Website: crate-barrel
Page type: account-selection
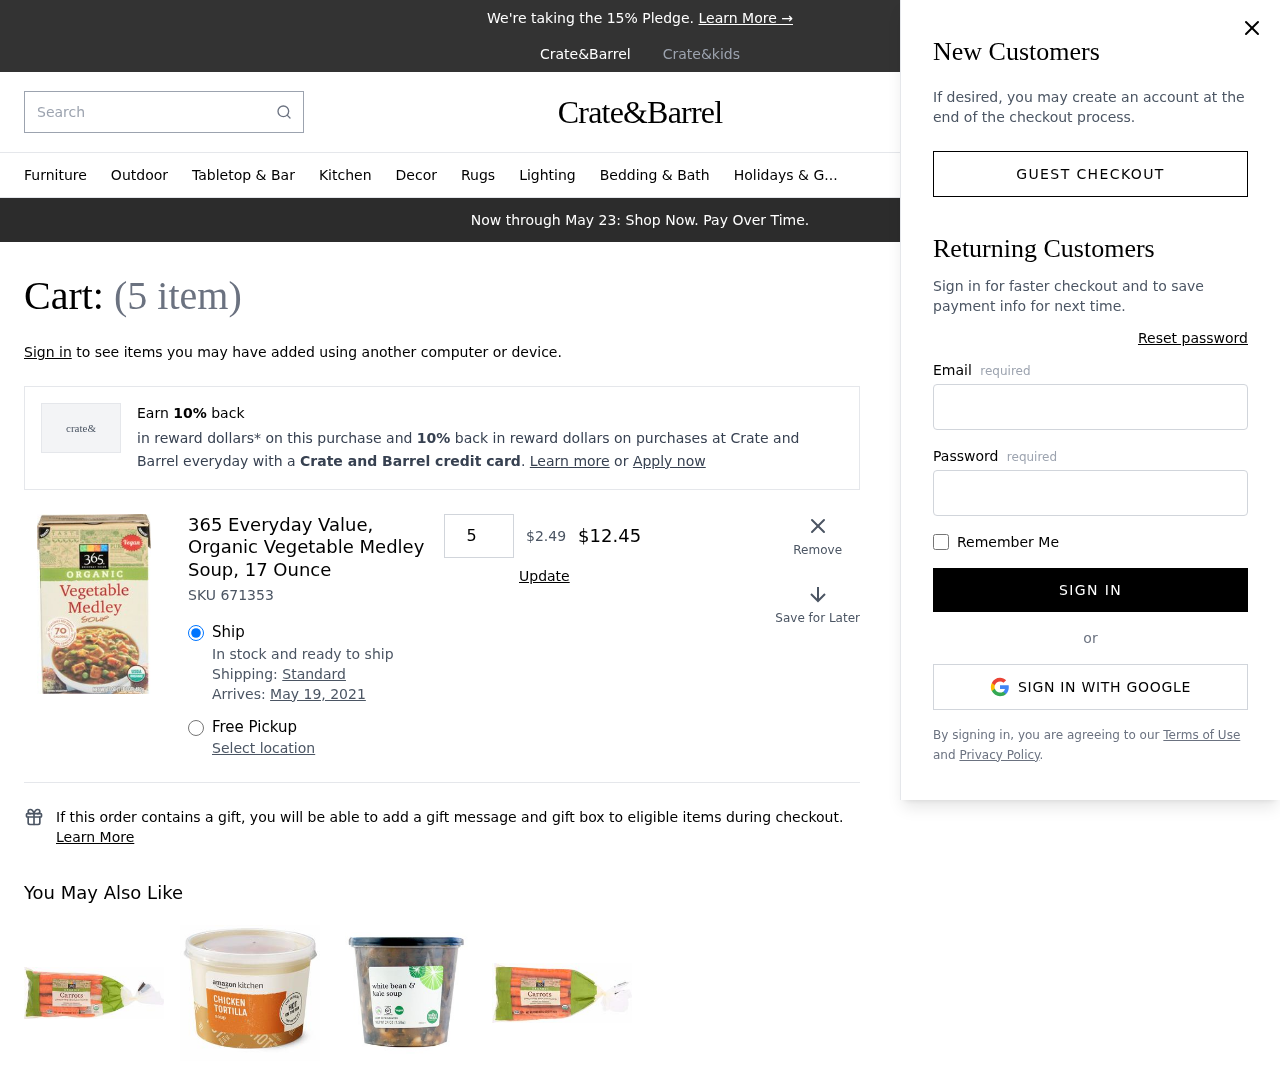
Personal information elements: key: PII_EMAIL
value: pstone@gmail.com
Product elements: key: PRODUCT1_NAME
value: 365 Everyday Value, Organic Vegetable Medley Soup, 17 Ounce
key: PRODUCT1_PRICE
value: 2.49
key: PRODUCT1_QUANTITY
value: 5
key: PRODUCT1_SKU
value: SKU 671353
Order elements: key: ORDER_NUM_ITEMS
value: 5
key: ORDER_DELIVERY_DATE
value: May 19, 2021
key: ORDER_SUBTOTAL
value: $12.45
Search elements: key: HEADER_SEARCH
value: Search